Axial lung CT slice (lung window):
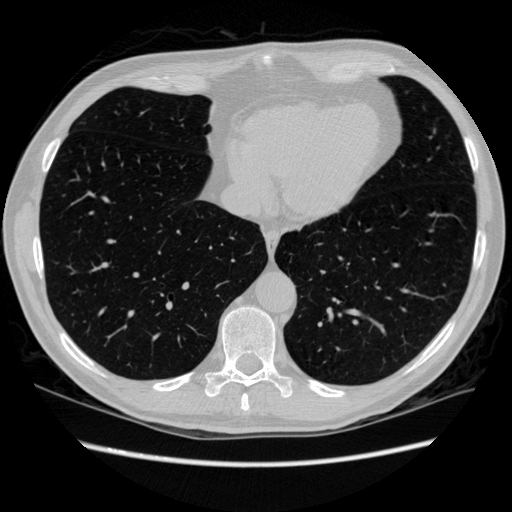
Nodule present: no